Question: In my ASP MVC view, I am passing a key/value pair back from the controller. After looking at fiddler and viewing in Chrome's debugger I can see that the information is being passed back correctly.
I would like for the 'value' of the key/value pair to be the item that is displayed in the 'autocomplete' list. When the user selects an item from the list, I would like that item's 'key' to be placed into the text box.
Here is the jQuery code from my view
'''
$(function () {
$('#DRMCompanyId').autocomplete({
source: '@Url.Action("compSearch", "AgentTransmission")',
minLength: 2,
select: function (event, ui) {
$('#DRMCompanyId').val(ui.item.label);
}
});
});
'''
One thing I noticed - if I add the 'ui' variable to the watch list in the browser's debugger I notice that the label and the value are the exact same. Again, however, I'm seeing that what's being returned is the complete key/value pair.
Here is a screen shot of the Network/Response console after the search is complete. Some of the data is private so I blacked it out however you can see there is a key/value pair being returned.

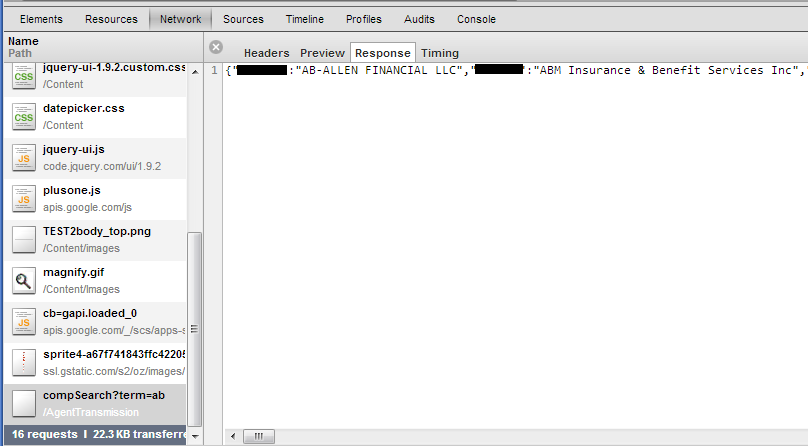
Answer: You'll need to make the AJAX request yourself and transform the data to the format that jQueryUI expects:
'''
$(function () {
$('#DRMCompanyId').autocomplete({
source: function (request, response) {
$.ajax({
url: '@Url.Action("compSearch", "AgentTransmission")',
type: 'GET',
dataType: 'json',
data: request,
success: function (data) {
response($.map(data, function (value, key) {
return {
label: value,
value: key
};
}));
}
});
},
minLength: 2
});
});
'''
Also, the 'value' property of an autocomplete item is automatically placed in the 'input' when that item is selected, so there should be no need for a custom 'select' handler.
<URL>